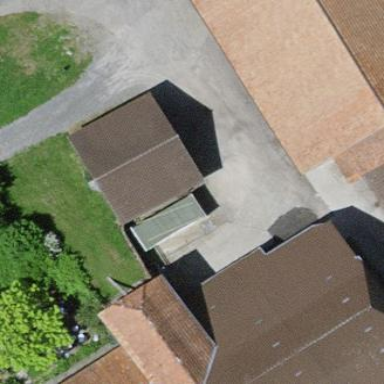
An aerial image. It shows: Garage.